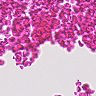
Metastatic tissue present: no